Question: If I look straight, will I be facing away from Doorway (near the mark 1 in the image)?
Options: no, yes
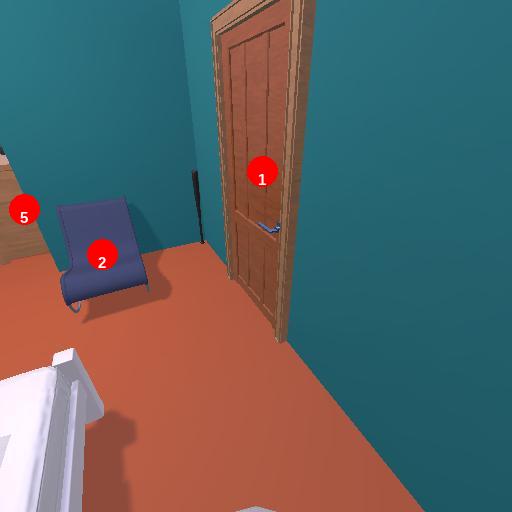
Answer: no